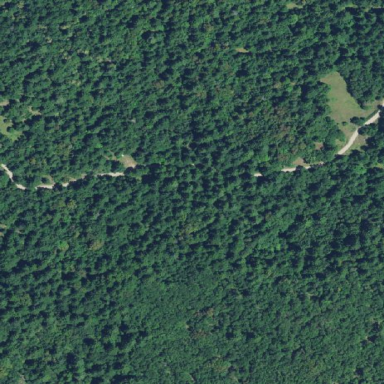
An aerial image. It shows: Forest area.